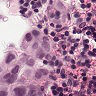
Metastatic tissue present: yes